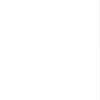
Label: dusty